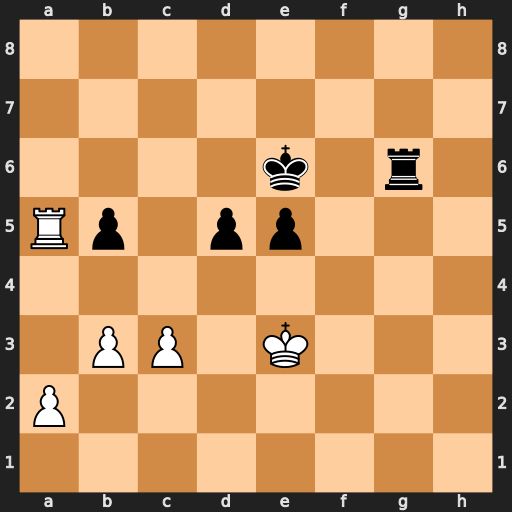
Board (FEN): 8/8/4k1r1/Rp1pp3/8/1PP1K3/P7/8
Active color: w
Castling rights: -
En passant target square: -
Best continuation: Ra6+ Kf7 Rxg6 Kxg6 a4